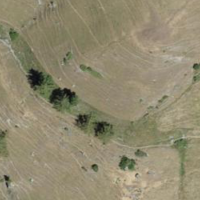
EUNIS habitat code: 26
Species observed at this site:
Coenonympha pamphilus
Hylotelephium telephium
Rupicapra rupicapra
Erebia alberganus
Carduelis carduelis
Cervus elaphus
Salvia pratensis